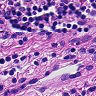
Metastatic tissue present: no